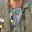
Label: 9